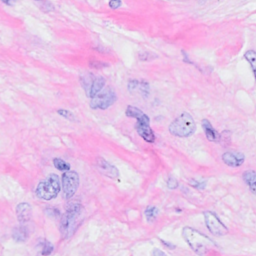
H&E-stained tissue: Breast